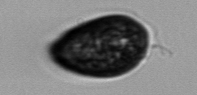
Label: Prorocentrum